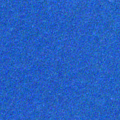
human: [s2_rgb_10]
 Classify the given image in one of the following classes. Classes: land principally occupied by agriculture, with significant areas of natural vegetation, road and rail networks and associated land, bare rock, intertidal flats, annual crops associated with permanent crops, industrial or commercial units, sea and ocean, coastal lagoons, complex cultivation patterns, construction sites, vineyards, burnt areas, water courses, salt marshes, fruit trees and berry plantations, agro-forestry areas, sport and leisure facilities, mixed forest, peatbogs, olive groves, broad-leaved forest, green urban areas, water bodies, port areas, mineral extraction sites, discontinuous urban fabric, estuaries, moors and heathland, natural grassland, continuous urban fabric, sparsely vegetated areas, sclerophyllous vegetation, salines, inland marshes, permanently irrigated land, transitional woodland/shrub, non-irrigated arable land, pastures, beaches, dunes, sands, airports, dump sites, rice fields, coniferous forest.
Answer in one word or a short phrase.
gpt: sea and ocean